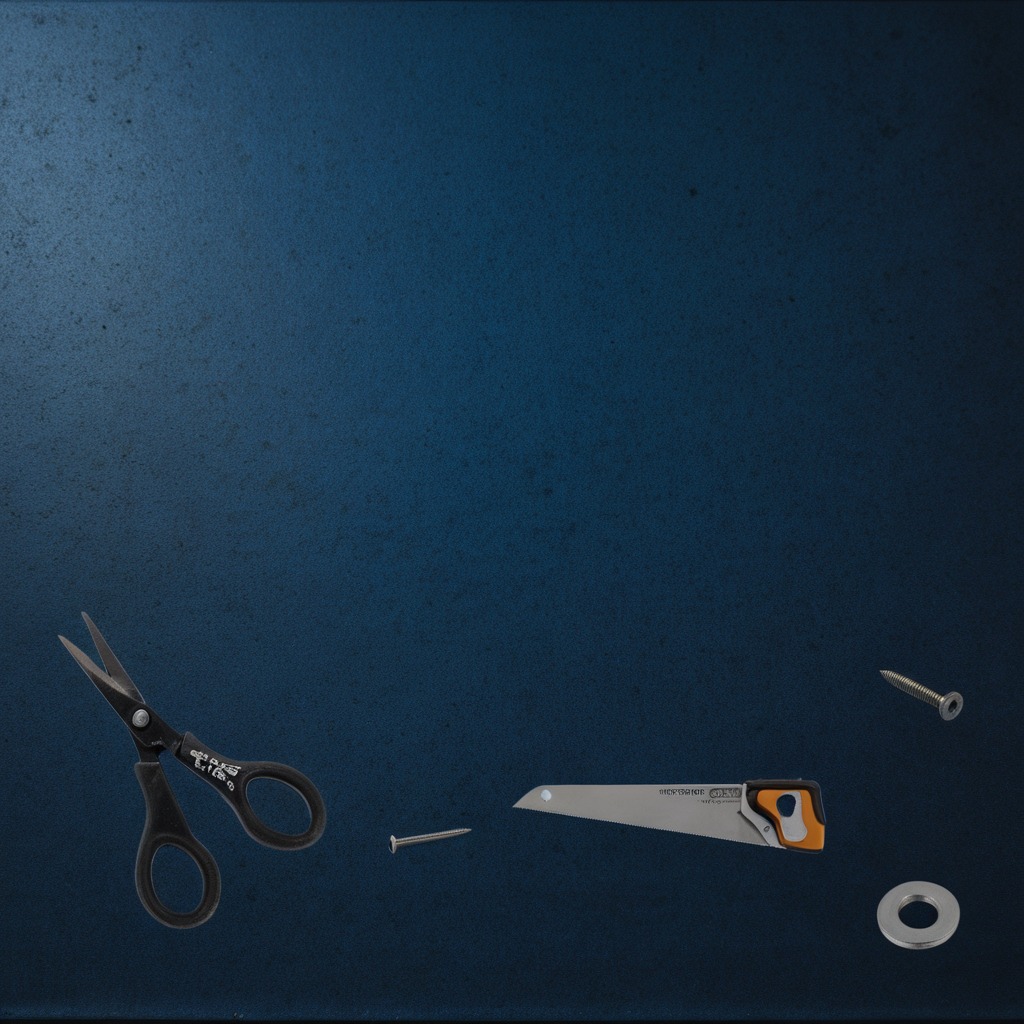
A flat metal washer, a metal machine screw, an iron nail, a handheld metal saw, and a pair of scissors are lying on the clean granite tabletop inside a workshop at night dim ambient light soft shadows worn but beneath the mat.